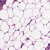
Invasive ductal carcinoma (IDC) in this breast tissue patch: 0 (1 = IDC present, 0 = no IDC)